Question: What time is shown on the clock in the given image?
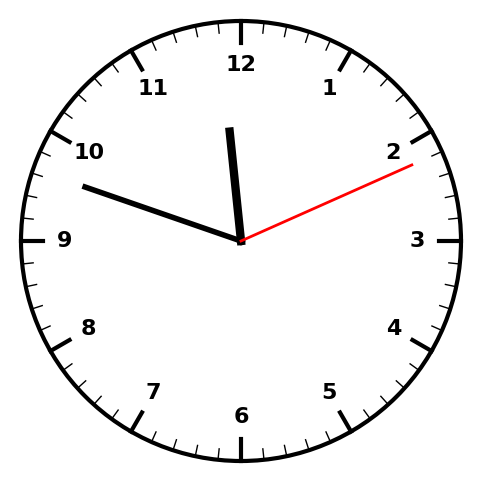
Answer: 11:48:11